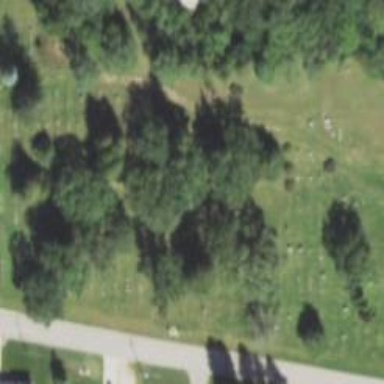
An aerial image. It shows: Track leading to cemetery.